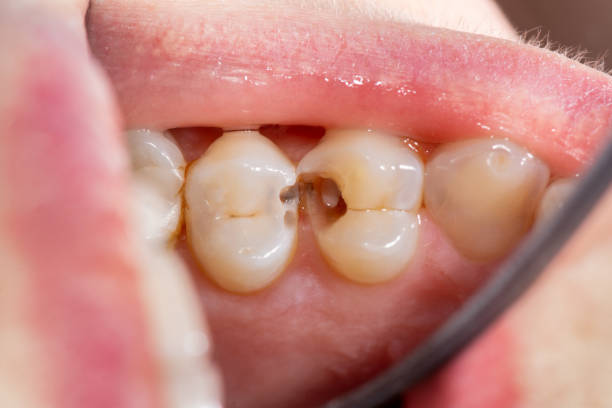
Condition: Caries